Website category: sports
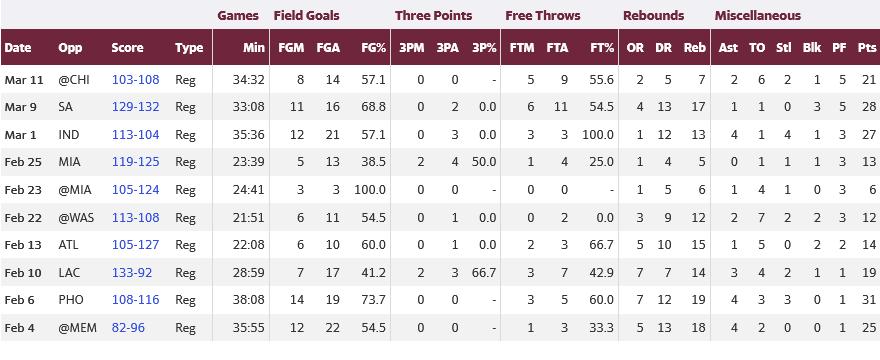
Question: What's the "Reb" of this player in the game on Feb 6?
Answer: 19

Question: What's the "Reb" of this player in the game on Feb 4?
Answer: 18

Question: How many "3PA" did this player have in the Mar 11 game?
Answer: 0

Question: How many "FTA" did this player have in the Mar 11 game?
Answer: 9

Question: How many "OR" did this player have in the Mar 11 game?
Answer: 2

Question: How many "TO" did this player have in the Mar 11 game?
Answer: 6

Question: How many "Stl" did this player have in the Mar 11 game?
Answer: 2

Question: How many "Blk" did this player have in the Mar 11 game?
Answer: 1

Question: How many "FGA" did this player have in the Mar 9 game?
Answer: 16

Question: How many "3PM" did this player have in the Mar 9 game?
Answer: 0

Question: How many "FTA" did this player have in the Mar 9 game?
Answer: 11

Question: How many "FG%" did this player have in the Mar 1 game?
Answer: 57.1

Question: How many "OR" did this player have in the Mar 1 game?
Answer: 1

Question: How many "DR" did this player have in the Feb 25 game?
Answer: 4

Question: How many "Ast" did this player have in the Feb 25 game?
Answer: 0

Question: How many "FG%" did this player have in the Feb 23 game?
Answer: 100.0

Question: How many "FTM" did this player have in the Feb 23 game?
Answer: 0

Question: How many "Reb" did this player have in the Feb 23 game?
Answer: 6

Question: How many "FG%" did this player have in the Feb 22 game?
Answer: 54.5

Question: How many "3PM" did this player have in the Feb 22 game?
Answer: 0

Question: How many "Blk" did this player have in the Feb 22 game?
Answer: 2

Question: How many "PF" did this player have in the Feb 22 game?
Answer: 3

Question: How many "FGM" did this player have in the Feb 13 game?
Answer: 6

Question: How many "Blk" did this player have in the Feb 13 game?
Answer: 2

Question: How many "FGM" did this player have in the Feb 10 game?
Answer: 7

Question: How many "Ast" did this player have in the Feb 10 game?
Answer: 3

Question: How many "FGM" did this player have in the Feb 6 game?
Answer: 14

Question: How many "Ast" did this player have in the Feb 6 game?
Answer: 4

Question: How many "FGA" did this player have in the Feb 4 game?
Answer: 22

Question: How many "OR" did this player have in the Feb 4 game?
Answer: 5

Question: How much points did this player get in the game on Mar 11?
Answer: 21

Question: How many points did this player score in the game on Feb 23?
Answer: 6

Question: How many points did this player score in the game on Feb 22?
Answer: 12

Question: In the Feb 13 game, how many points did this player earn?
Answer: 14

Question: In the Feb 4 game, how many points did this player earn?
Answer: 25

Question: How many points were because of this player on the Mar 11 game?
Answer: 21

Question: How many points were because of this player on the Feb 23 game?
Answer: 6

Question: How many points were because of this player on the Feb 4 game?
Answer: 25